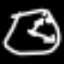
Label: clock